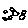
Label: circle